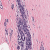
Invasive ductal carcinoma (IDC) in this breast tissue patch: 0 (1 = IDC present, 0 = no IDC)